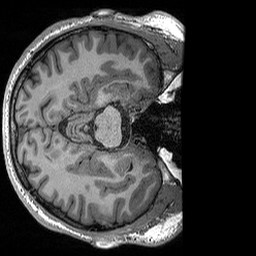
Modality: T1w
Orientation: axial
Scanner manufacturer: siemens
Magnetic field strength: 3 T
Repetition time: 2.3 s
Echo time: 0.00298 s